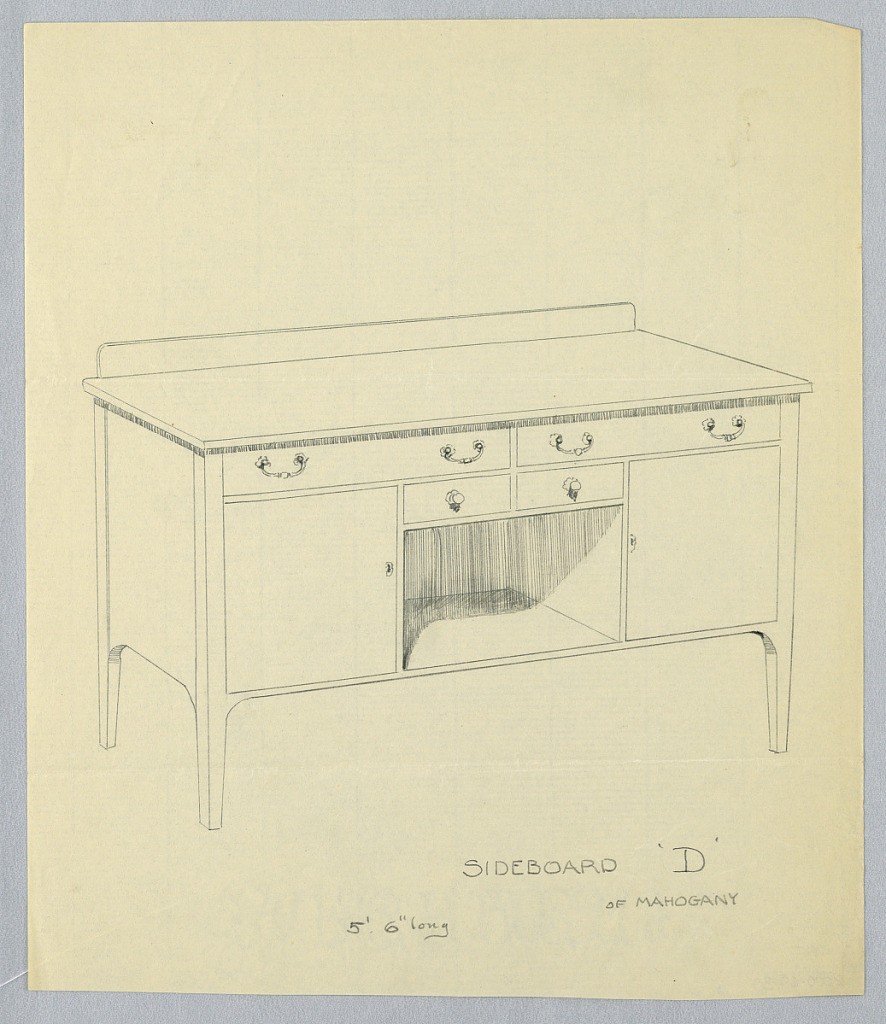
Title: Design for Sideboard "D" of Mahogany
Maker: A.N. Davenport Co.
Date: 1900–05
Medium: Graphite on thin paper
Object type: Drawing
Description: Rectangular sideboard on four short tapering legs; tri-partite front had niche center topped by two small drawers and flanked by two cupboard drawers on either side; low backsplash.